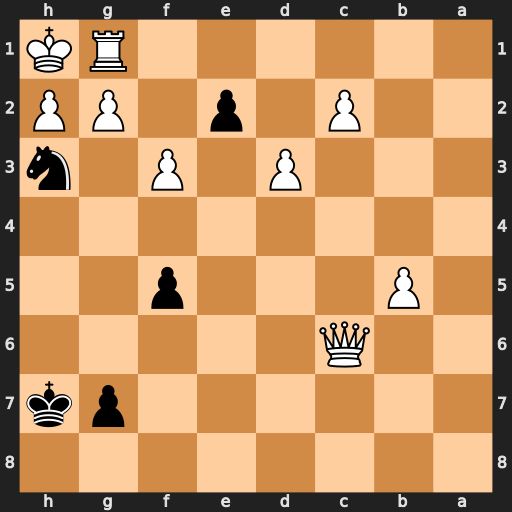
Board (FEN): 8/6pk/2Q5/1P3p2/8/3P1P1n/2P1p1PP/6RK
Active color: b
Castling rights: -
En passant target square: -
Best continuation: Nf2#